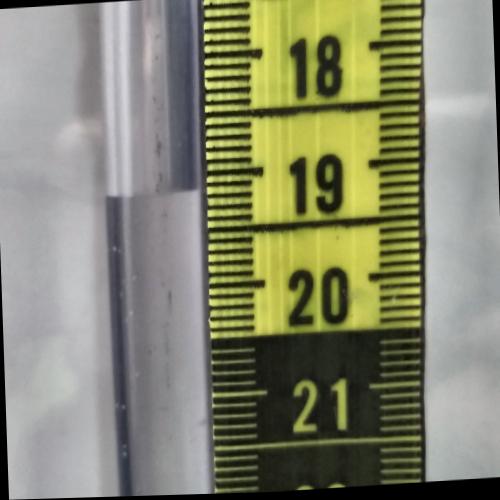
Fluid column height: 19.1 cm